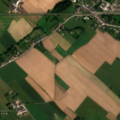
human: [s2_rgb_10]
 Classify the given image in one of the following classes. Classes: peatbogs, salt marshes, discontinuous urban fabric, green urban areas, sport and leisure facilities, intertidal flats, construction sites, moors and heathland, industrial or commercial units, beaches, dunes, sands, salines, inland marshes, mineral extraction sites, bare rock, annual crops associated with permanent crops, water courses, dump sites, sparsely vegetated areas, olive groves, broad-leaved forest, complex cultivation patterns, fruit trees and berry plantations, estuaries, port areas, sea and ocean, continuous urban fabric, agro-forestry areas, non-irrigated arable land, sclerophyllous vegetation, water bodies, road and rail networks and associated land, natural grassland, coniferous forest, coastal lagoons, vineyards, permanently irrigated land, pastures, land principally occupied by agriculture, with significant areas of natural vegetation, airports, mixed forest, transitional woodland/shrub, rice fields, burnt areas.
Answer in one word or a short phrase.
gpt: discontinuous urban fabric, non-irrigated arable land, pastures, complex cultivation patterns